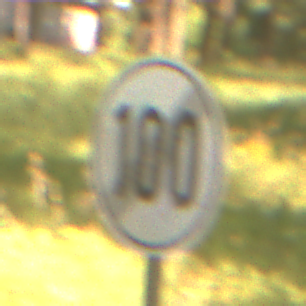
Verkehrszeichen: EndeGeschwindigkeit100
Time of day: Midday
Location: Outdoor (Nature)
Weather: PartlyCloudy
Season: NotSpecified
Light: Natural